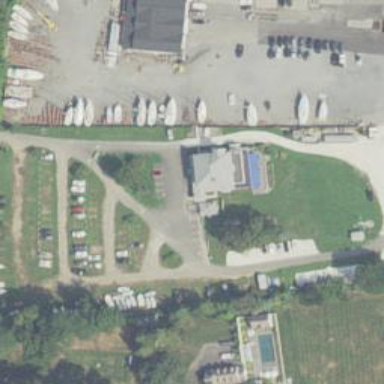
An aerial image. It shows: Marina on leisure land.